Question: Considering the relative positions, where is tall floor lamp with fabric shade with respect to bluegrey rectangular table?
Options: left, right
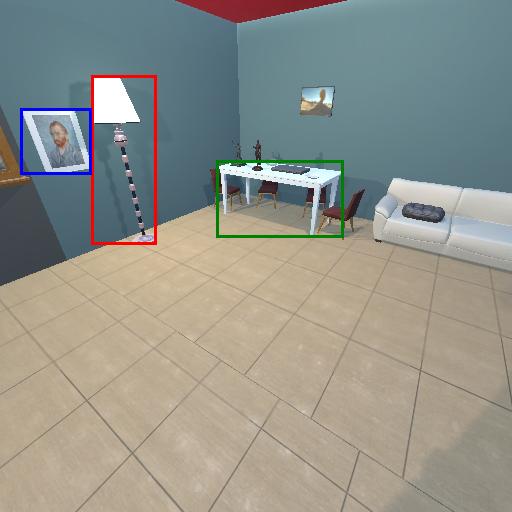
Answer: left